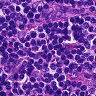
Metastatic tissue present: no